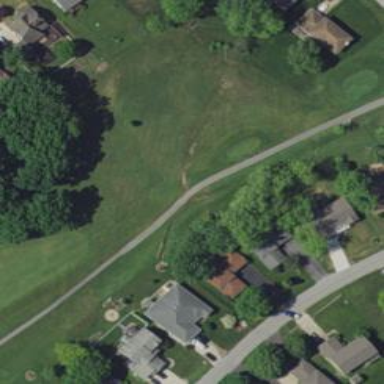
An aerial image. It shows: Path for golf carts.